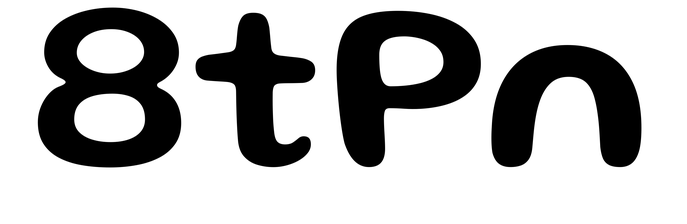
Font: Gluten_Medium